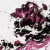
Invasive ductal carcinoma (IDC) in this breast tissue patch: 0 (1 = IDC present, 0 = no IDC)